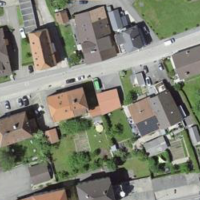
EUNIS habitat code: 54
Species observed at this site:
Linaria purpurea